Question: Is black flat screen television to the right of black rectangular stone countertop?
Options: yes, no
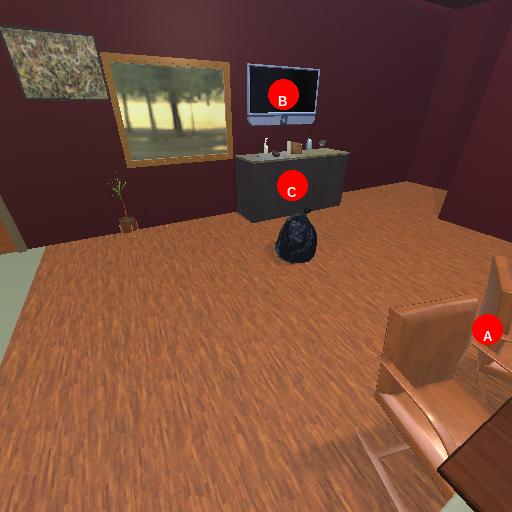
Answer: yes